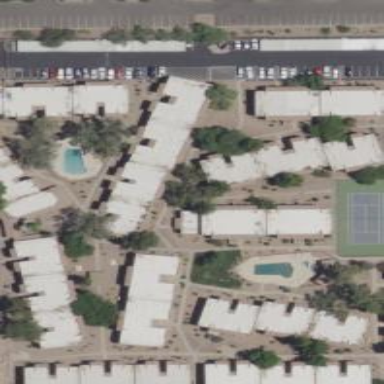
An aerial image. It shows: Residential area with apartments.